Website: home-depot
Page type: account-dashboard
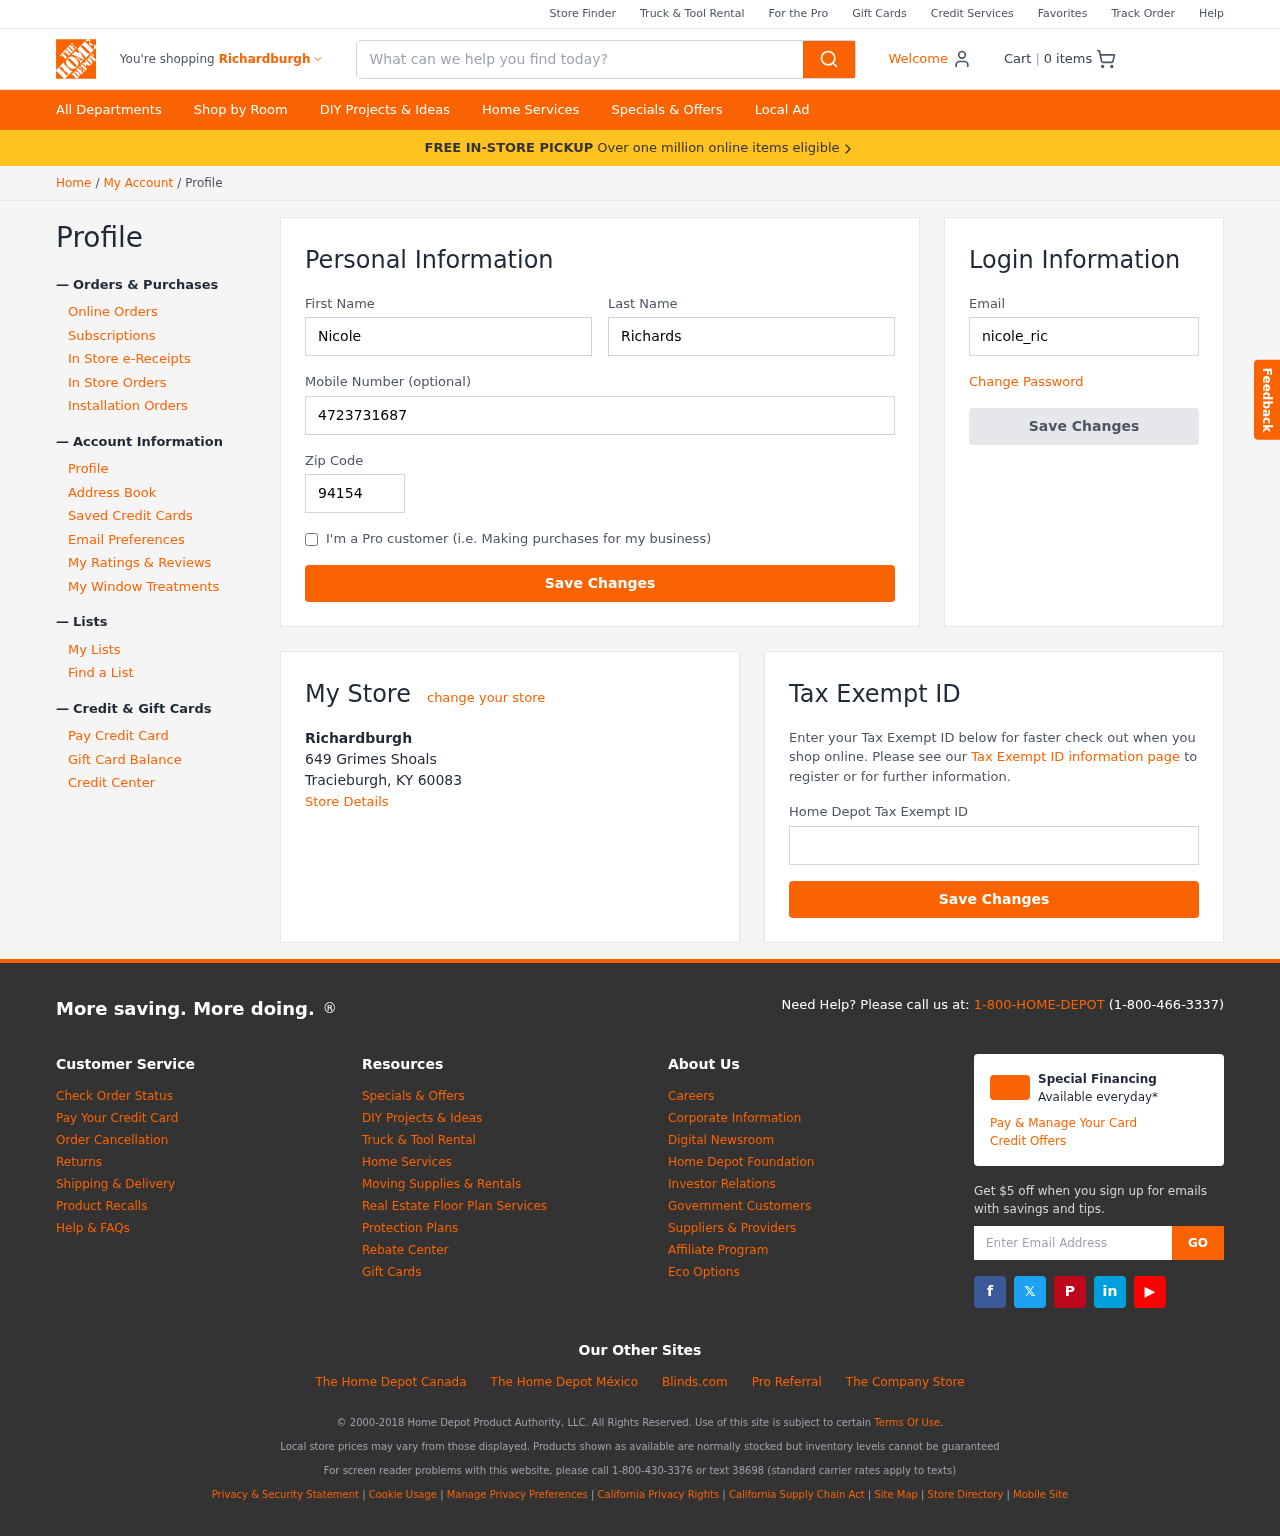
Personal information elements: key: PII_CITY
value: Richardburgh
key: PII_EMAIL
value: nicole_richards@gmail.com
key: PII_FIRSTNAME
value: Nicole
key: PII_LASTNAME
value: Richards
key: PII_LOCATION1_CITY_STATE_ZIP
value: Tracieburgh, KY 60083
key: PII_LOCATION1_NAME
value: Richardburgh
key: PII_LOCATION1_STREET
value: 649 Grimes Shoals
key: PII_PHONE
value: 4723731687
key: PII_POSTCODE
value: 94154
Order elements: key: ORDER_NUM_ITEMS
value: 0
Search elements: key: HEADER_SEARCH
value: What can we help you find today?